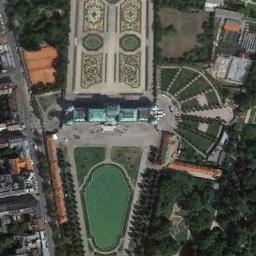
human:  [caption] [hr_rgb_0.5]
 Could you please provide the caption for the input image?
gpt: There are many trees near the palace .

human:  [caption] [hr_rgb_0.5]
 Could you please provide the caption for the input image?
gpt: The palace was built in a forest .

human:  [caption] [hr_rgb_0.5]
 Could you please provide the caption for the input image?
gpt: The palace is surrounded by buildings and trees .

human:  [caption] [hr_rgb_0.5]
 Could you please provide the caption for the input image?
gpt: The green palace is surrounded by some parks and some other buildings .

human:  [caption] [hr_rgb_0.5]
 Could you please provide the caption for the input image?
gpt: There are some green trees and lawns beside the palace .